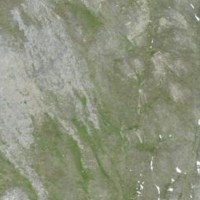
EUNIS habitat code: 48
Species observed at this site:
Rupicapra rupicapra